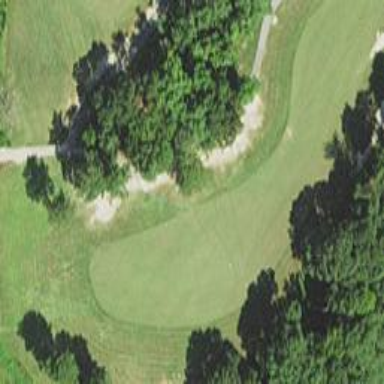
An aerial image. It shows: View of golf hole.